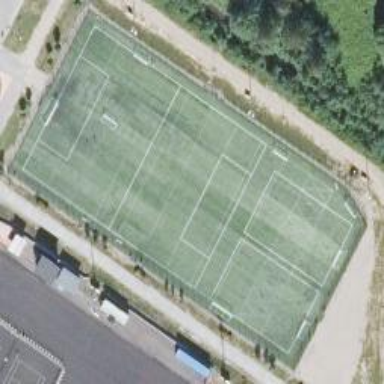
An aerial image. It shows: Artificial turf soccer pitch for leisure activities.